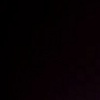
Label: space